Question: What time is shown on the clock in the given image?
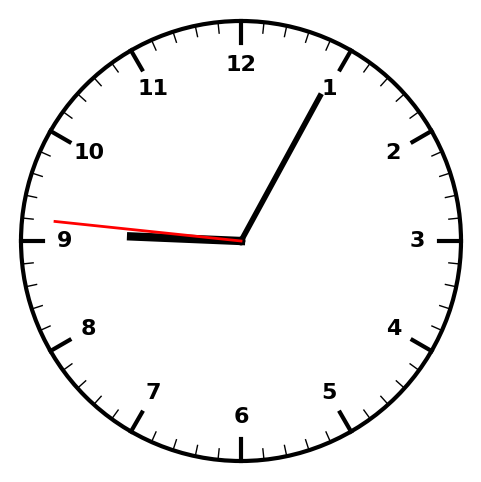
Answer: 09:04:46